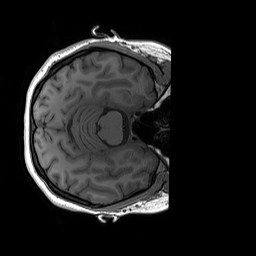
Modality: T1w
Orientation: axial
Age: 28
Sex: female